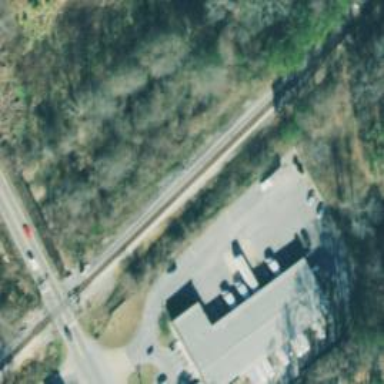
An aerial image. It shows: Disused railway spur service.